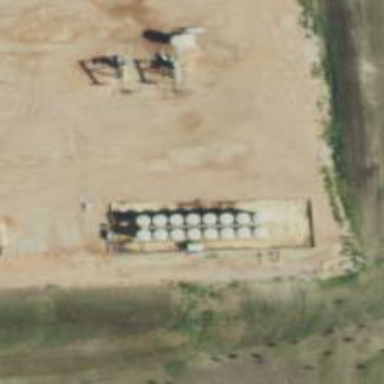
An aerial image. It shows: Storage tank with man-made structure.